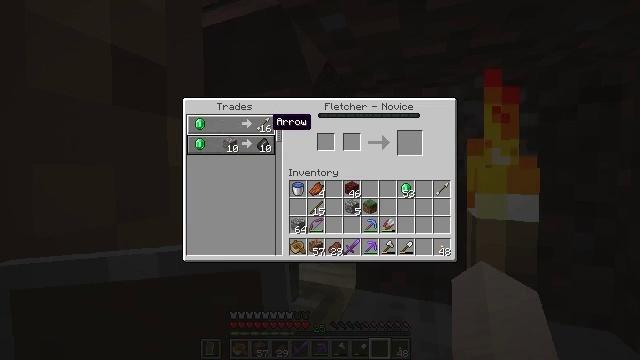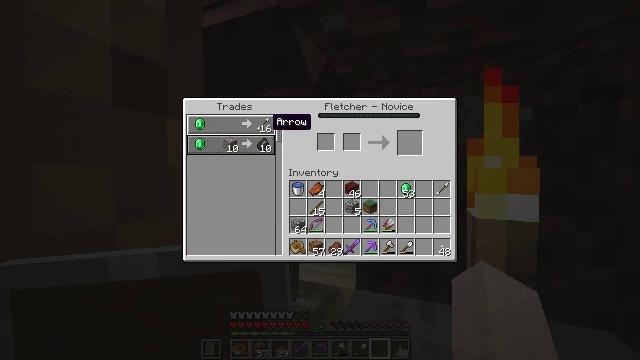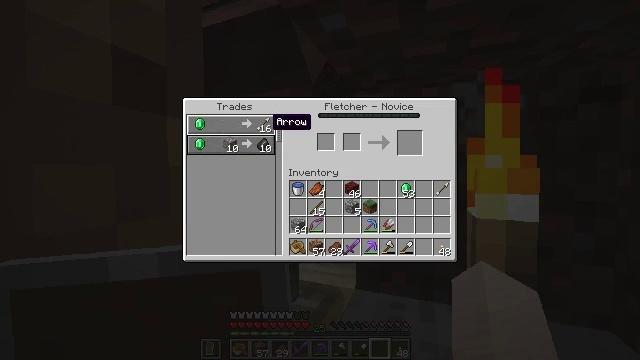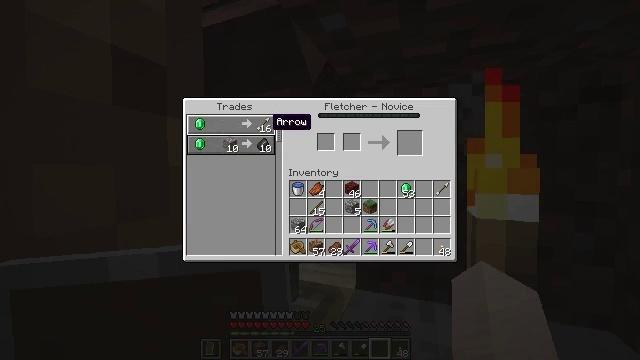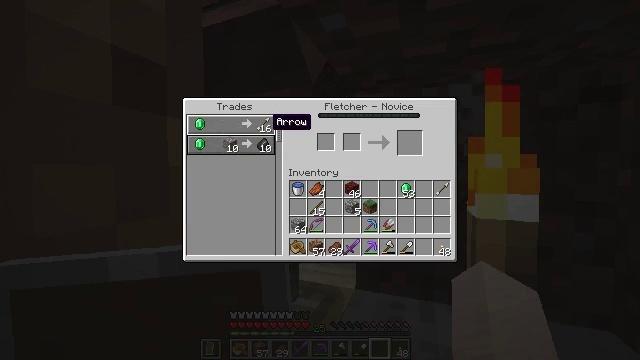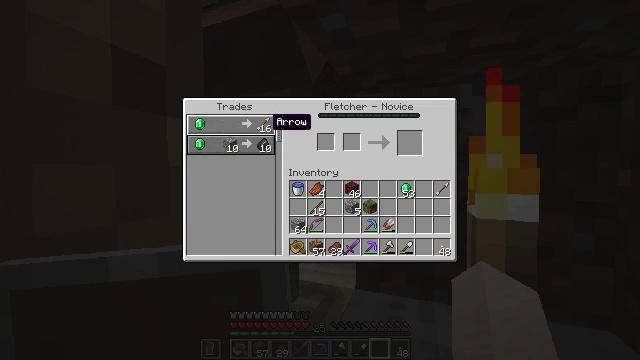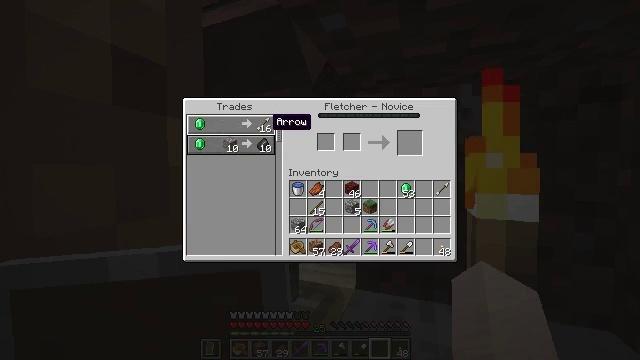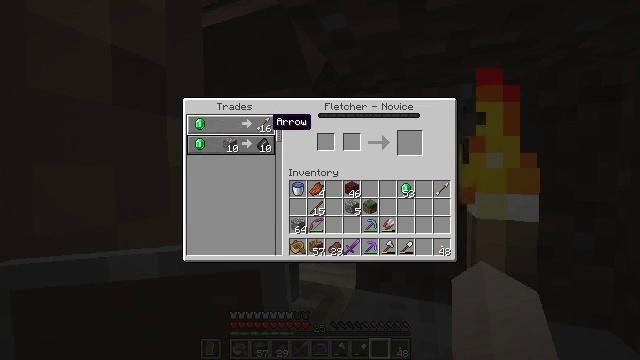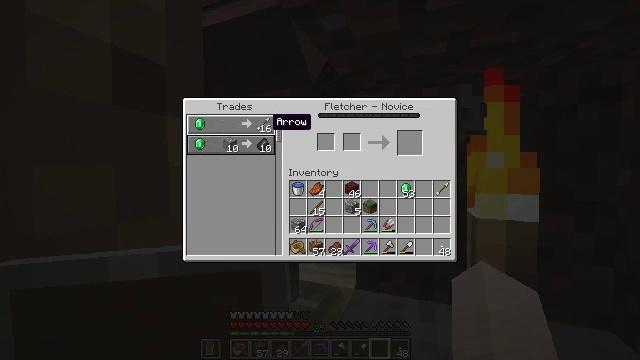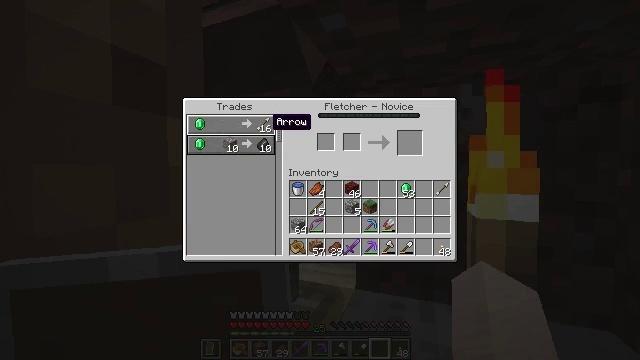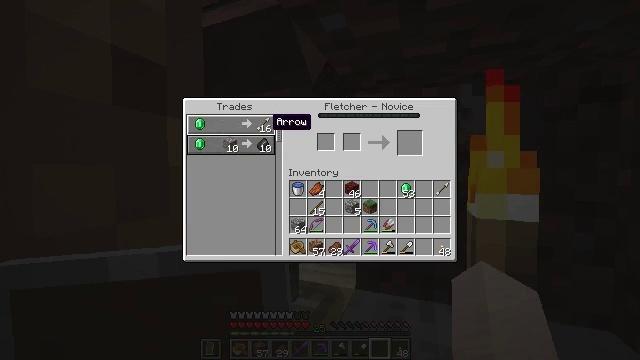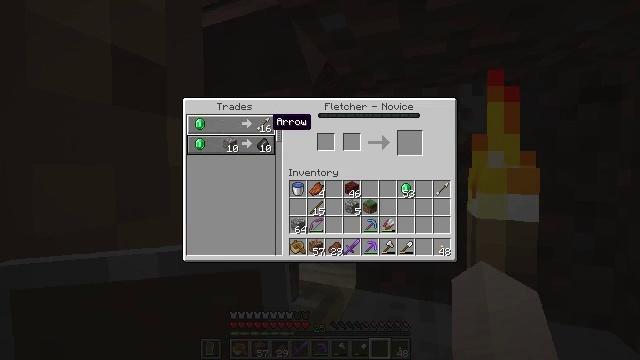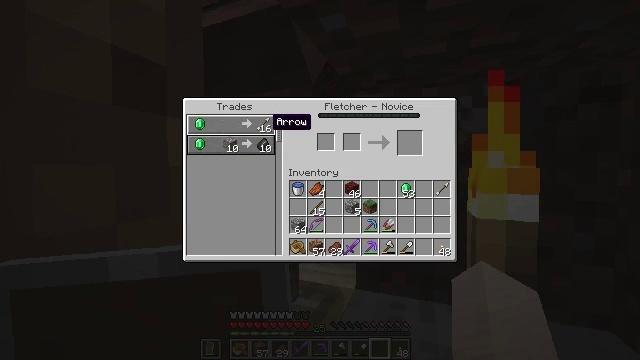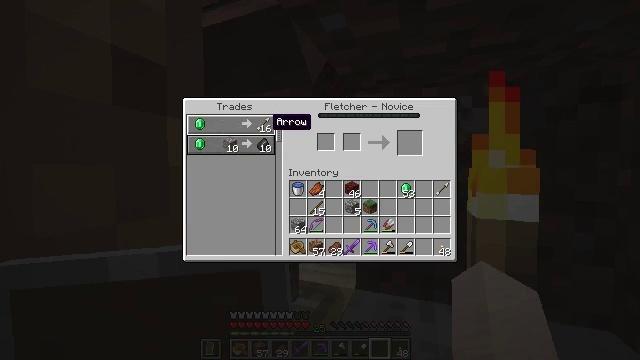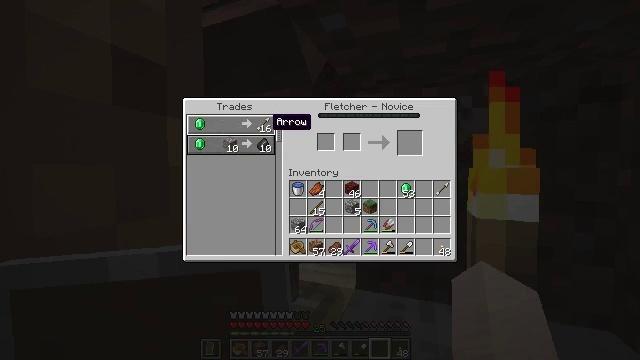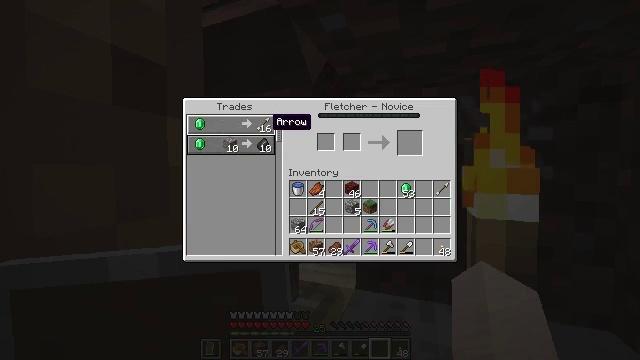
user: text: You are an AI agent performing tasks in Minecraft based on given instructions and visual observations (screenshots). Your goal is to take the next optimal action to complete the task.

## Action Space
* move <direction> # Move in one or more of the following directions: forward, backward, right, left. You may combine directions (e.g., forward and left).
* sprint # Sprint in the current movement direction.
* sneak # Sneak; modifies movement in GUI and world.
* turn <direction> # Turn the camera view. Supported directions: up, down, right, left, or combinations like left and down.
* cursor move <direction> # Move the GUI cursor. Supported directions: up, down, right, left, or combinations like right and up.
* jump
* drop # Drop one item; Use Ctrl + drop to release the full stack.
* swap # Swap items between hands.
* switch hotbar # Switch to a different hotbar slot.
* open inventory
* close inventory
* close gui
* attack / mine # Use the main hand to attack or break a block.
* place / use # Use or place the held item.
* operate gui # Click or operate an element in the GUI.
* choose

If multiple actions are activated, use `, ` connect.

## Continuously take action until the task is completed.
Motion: motion action
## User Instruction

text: Attack the fletching table to break it.
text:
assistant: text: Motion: no_op
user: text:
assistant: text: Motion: no_op
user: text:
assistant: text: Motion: no_op
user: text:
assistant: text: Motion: no_op
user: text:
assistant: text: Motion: no_op
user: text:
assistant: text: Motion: no_op
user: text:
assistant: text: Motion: no_op
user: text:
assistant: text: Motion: no_op
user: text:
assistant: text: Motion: no_op
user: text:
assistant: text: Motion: no_op
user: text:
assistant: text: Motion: no_op
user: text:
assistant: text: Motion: no_op
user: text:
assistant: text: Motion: no_op
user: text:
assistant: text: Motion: no_op
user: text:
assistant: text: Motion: no_op
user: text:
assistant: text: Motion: no_op
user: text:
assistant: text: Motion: no_op
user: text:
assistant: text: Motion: no_op
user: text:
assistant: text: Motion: no_op
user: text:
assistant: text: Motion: no_op
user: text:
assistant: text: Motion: no_op
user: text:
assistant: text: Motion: no_op
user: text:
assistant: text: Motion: no_op
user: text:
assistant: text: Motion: no_op
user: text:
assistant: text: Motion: no_op
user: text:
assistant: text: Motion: no_op
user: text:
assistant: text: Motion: no_op
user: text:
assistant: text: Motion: no_op
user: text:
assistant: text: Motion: no_op
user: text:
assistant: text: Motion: no_op